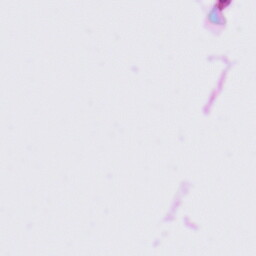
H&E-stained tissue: Tonsil